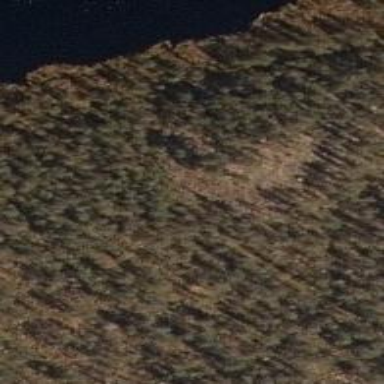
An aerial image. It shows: Needle-leaved woodland.